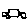
Label: car